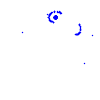
Particle: electron